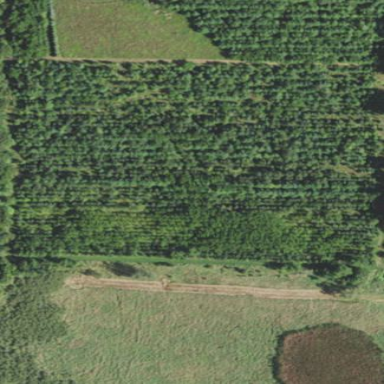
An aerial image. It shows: Plant nursery specializing in trees.